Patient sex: M
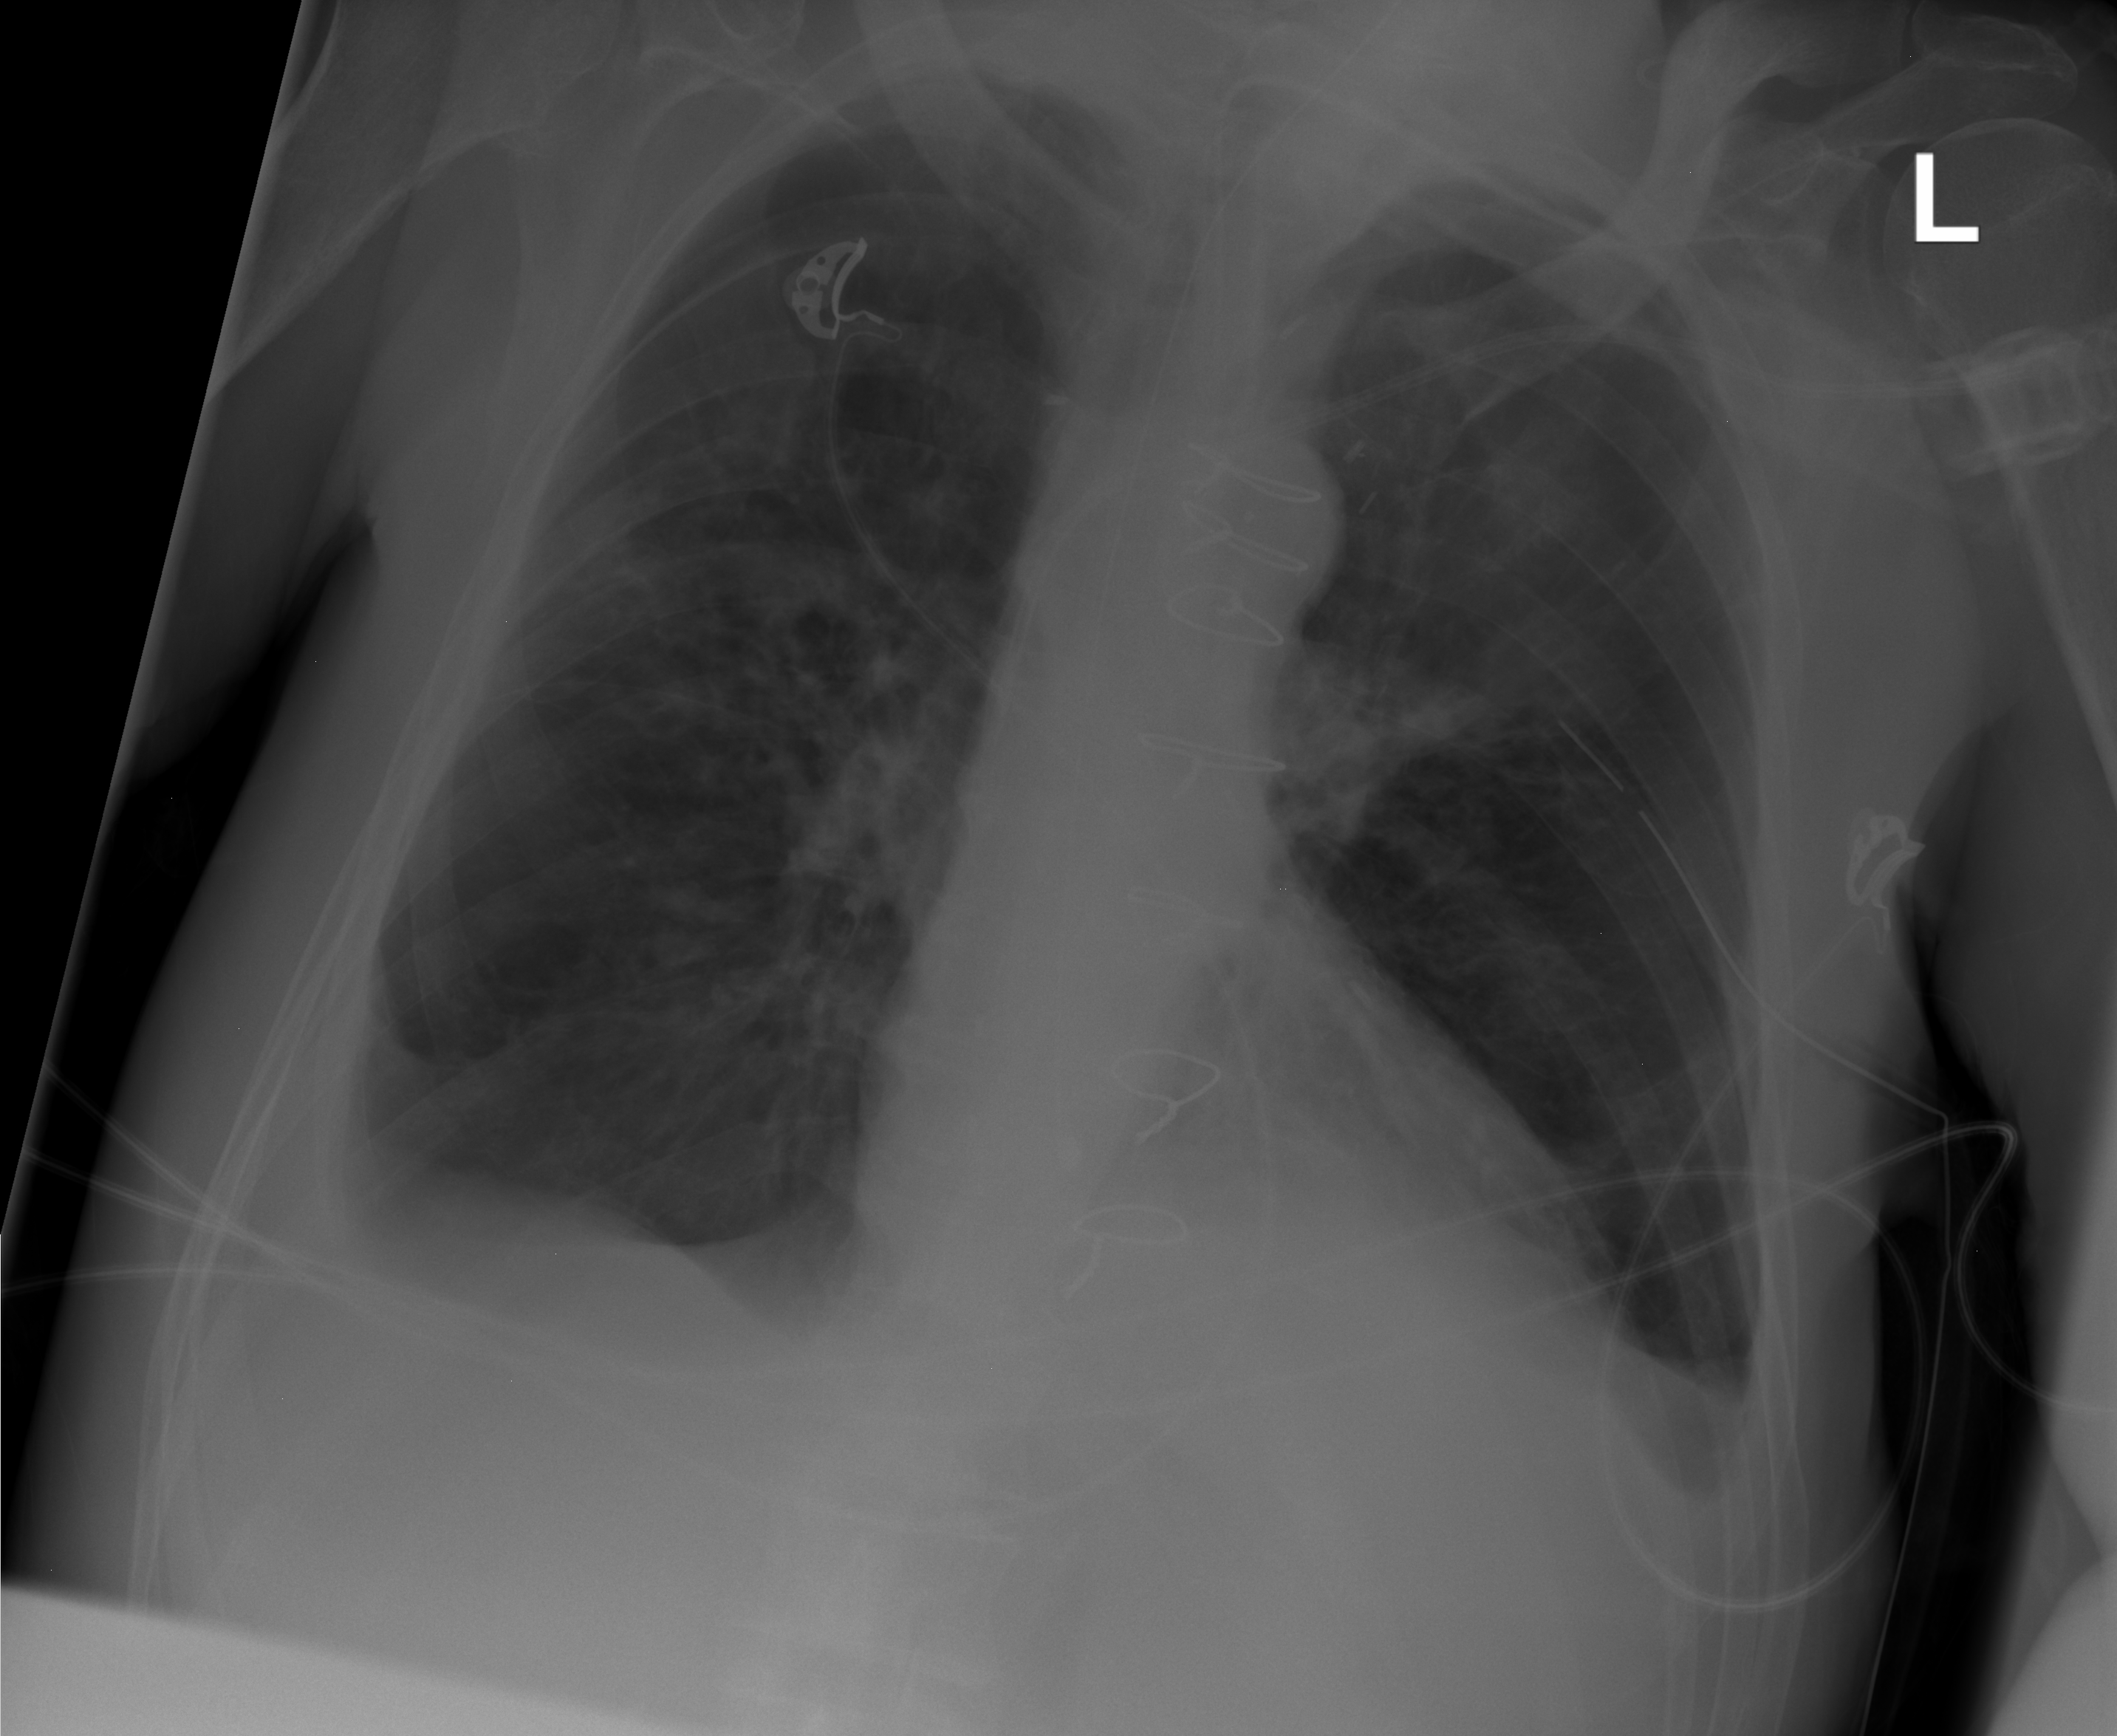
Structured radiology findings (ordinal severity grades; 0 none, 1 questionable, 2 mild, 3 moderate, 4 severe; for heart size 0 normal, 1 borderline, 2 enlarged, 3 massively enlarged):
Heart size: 0
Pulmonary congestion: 2
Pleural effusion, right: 2
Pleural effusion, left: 2
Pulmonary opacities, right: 1
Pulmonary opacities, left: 1
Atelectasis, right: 0
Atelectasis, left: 2